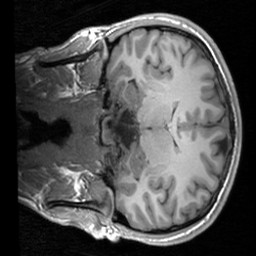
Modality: T1w
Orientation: coronal
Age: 18
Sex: male
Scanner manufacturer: siemens
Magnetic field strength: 3 T
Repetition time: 1.9 s
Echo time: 0.00226 s